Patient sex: M
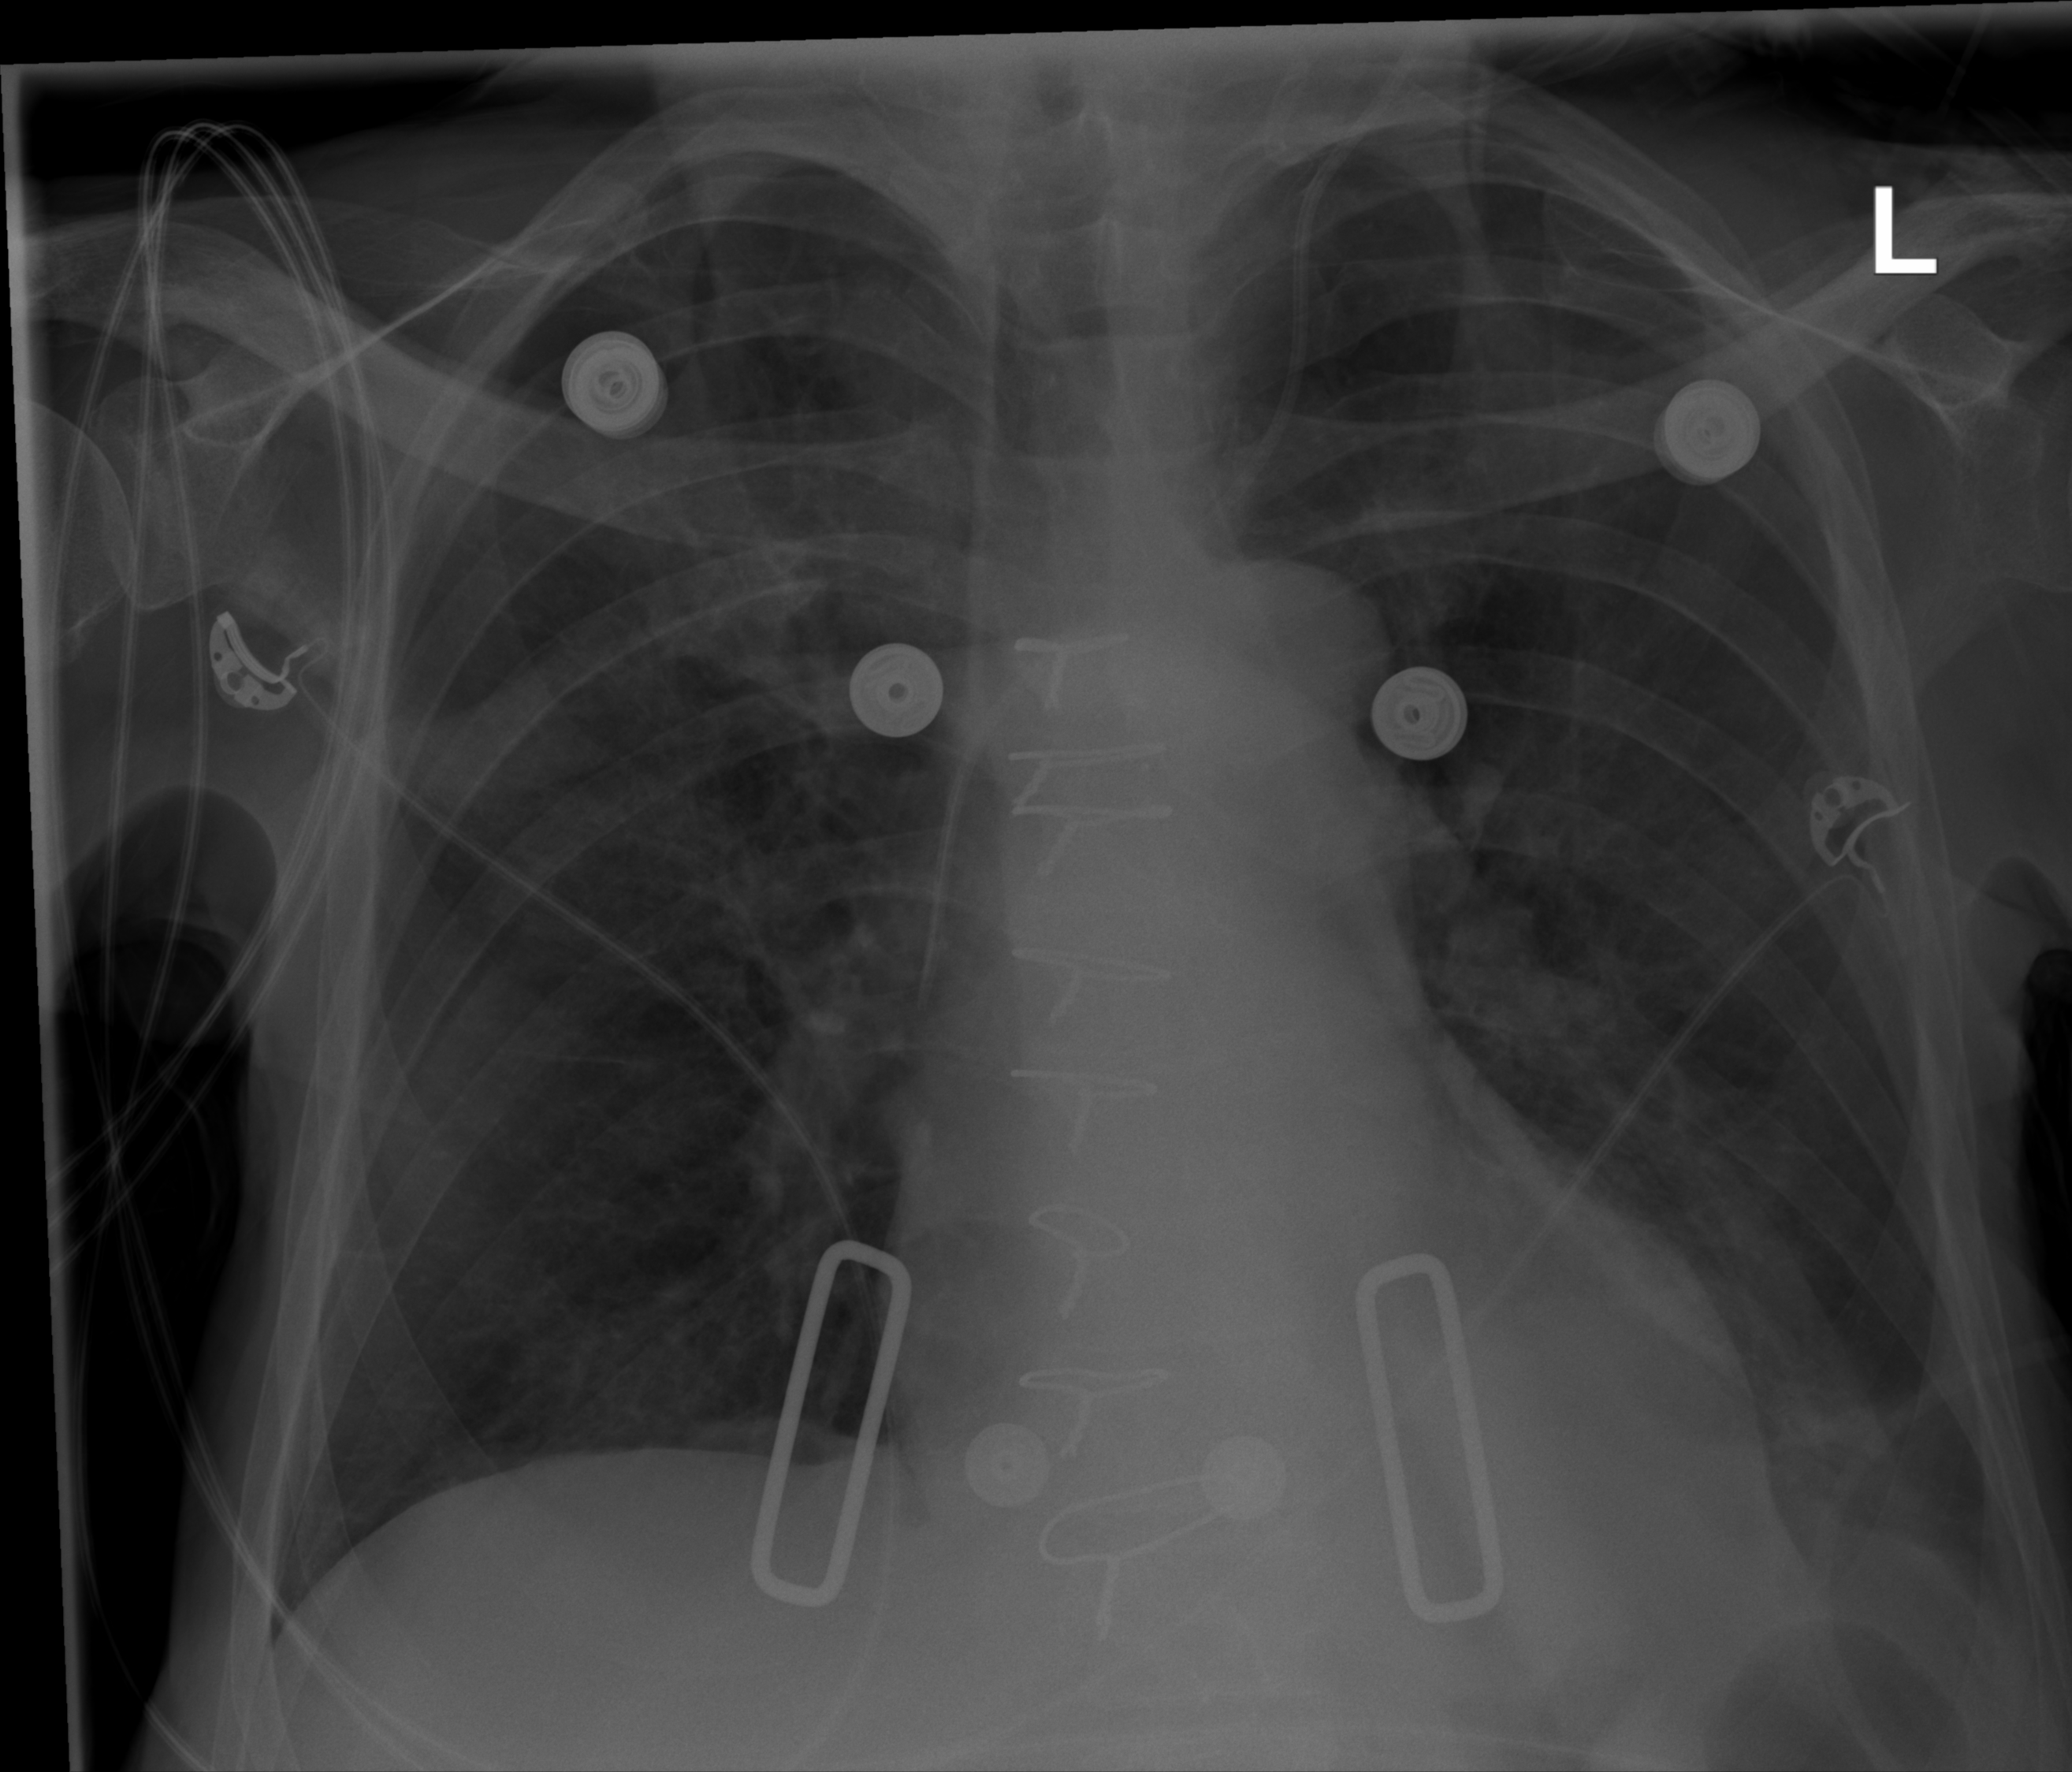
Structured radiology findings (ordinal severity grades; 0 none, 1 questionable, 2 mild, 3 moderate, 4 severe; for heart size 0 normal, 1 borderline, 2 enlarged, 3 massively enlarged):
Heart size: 1
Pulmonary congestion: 0
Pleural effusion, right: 0
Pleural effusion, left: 1
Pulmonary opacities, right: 2
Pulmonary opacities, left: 0
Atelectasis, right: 2
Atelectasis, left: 2